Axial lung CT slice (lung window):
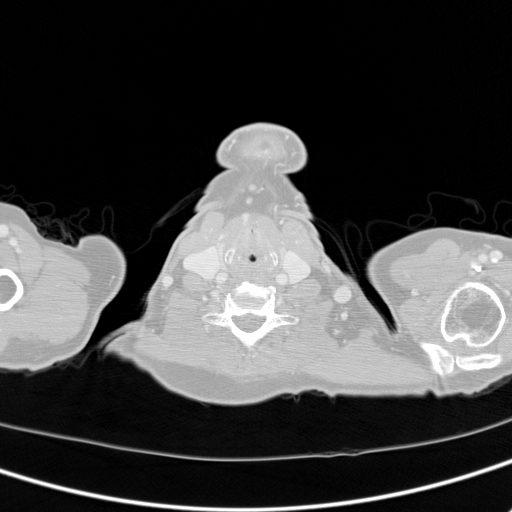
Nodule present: no